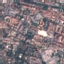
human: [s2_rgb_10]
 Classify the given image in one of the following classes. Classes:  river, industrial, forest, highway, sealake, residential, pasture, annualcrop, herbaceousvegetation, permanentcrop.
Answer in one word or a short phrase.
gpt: Residential